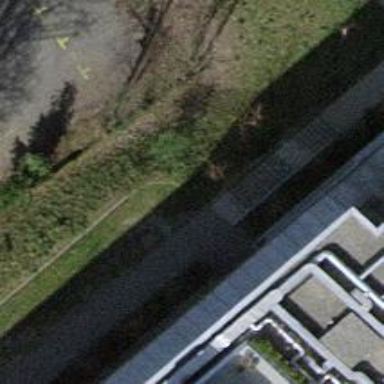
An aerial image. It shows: Steps made of asphalt.